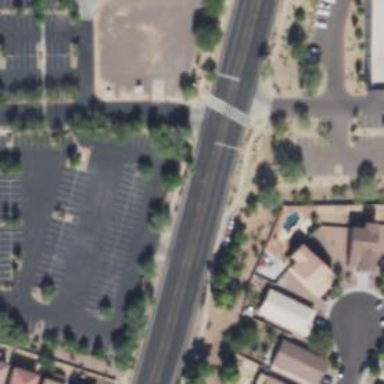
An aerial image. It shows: Solid stop line on the road marking.